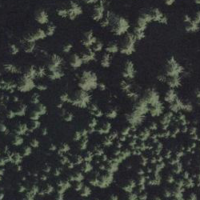
EUNIS habitat code: 43
Species observed at this site:
Teucrium scorodonia